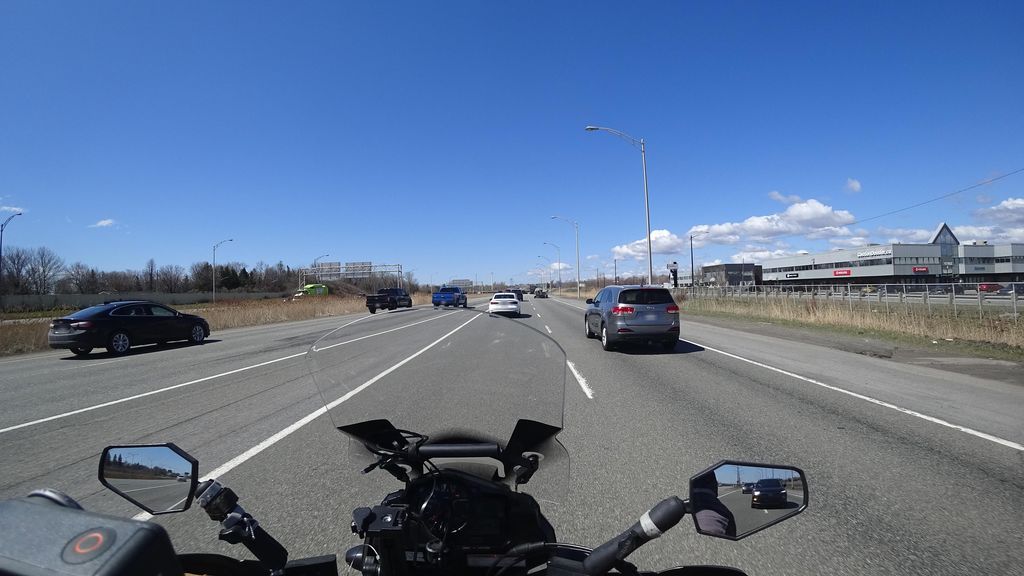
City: quebec_city